Question: I have problem with some script in Firebird. I want to put my date in week category that should be start from Saturday, but unfortunately the last day couldn't put in correct position
'''
SELECT
dateadd(week, DATEDIFF(week, date '1-1-1900', cast(s.NNDate as date)),date '1-6-1900') AS Week_Clm,
cast(s.NNDate as date), Menge
FROM
(
SELECT cast(New_DATUM AS date) AS NNDate, sum(LGL_MENGE) AS Menge
FROM View_LAGERLOG
WHERE ( LGL_REFNUMMER = '0' OR
LGL_REFNUMMER = '1' OR
LGL_REFNUMMER = '2' OR
LGL_REFNUMMER = '3' OR
LGL_REFNUMMER = '4')
GROUP BY cast(New_DATUM as date)
) s
'''

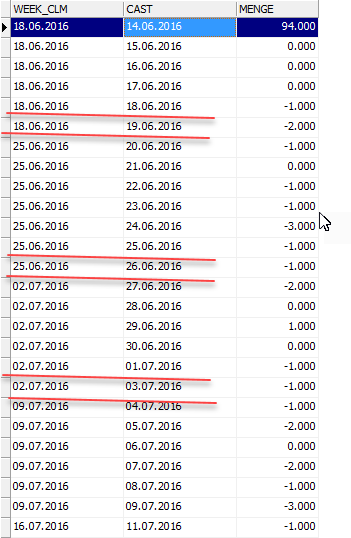
Answer: Take a look at extract function in Firebird. Tested with Firebird 3.0:
'''
select
extract (year from current_date) as dyear,
extract (week from current_date) as dweek
from rdb$database
'''
You may concatenate them as one field for later data management.